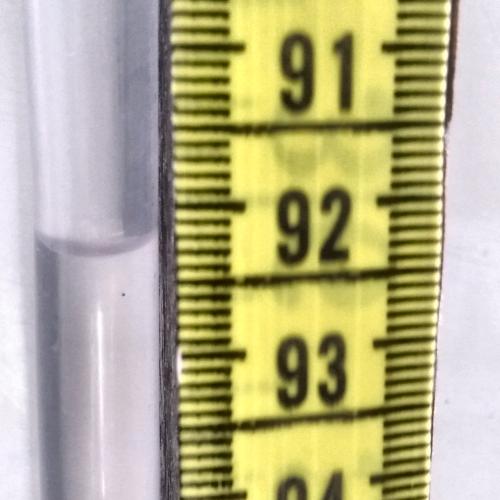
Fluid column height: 92.3 cm